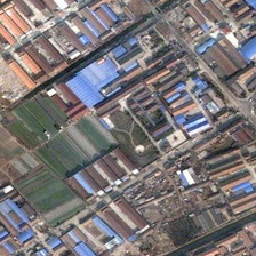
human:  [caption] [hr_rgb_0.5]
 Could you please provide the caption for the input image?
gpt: Industrial greening area ia large.

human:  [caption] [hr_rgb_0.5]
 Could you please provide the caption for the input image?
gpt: The industrial greening area is large.

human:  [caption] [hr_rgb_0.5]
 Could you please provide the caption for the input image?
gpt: The industrial greening area is large.

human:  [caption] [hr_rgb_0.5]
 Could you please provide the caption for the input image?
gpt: Industrial green area is large.

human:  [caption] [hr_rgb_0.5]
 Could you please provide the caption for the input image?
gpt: The industrial greening area is large.